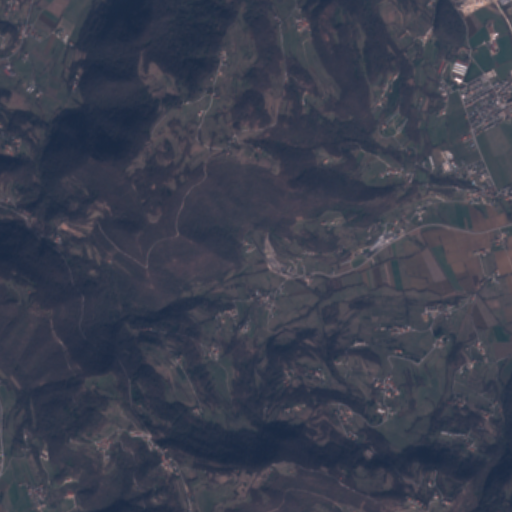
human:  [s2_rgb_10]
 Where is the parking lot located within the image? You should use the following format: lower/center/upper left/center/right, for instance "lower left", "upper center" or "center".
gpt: The parking lot is located in the upper right of the image.
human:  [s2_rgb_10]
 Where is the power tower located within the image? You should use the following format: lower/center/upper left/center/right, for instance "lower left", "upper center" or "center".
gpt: The power tower is located in the upper left of the image.
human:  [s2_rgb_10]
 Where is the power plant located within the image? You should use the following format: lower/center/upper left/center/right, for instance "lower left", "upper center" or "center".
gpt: There is no power plant in the image.